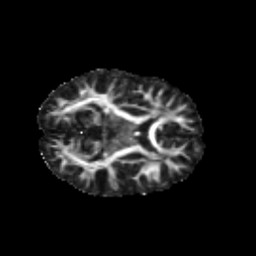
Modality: FA
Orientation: axial
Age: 11
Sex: male
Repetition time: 9.4 s
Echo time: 0.089 s